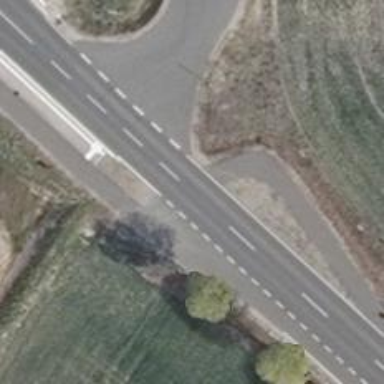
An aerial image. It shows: Unmarked crossing on the road.